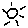
Label: sun